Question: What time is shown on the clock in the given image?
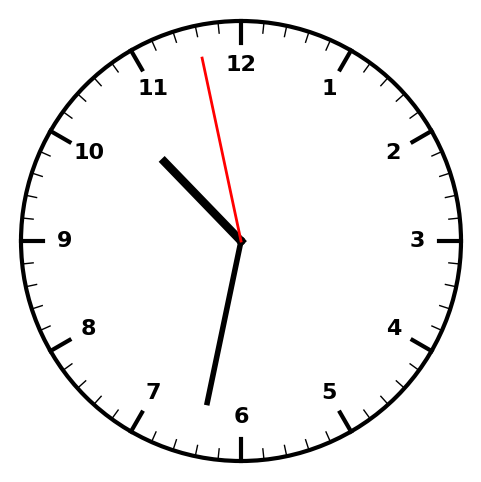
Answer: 10:31:58